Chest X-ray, AP view. Patient: 20 years old, sex F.
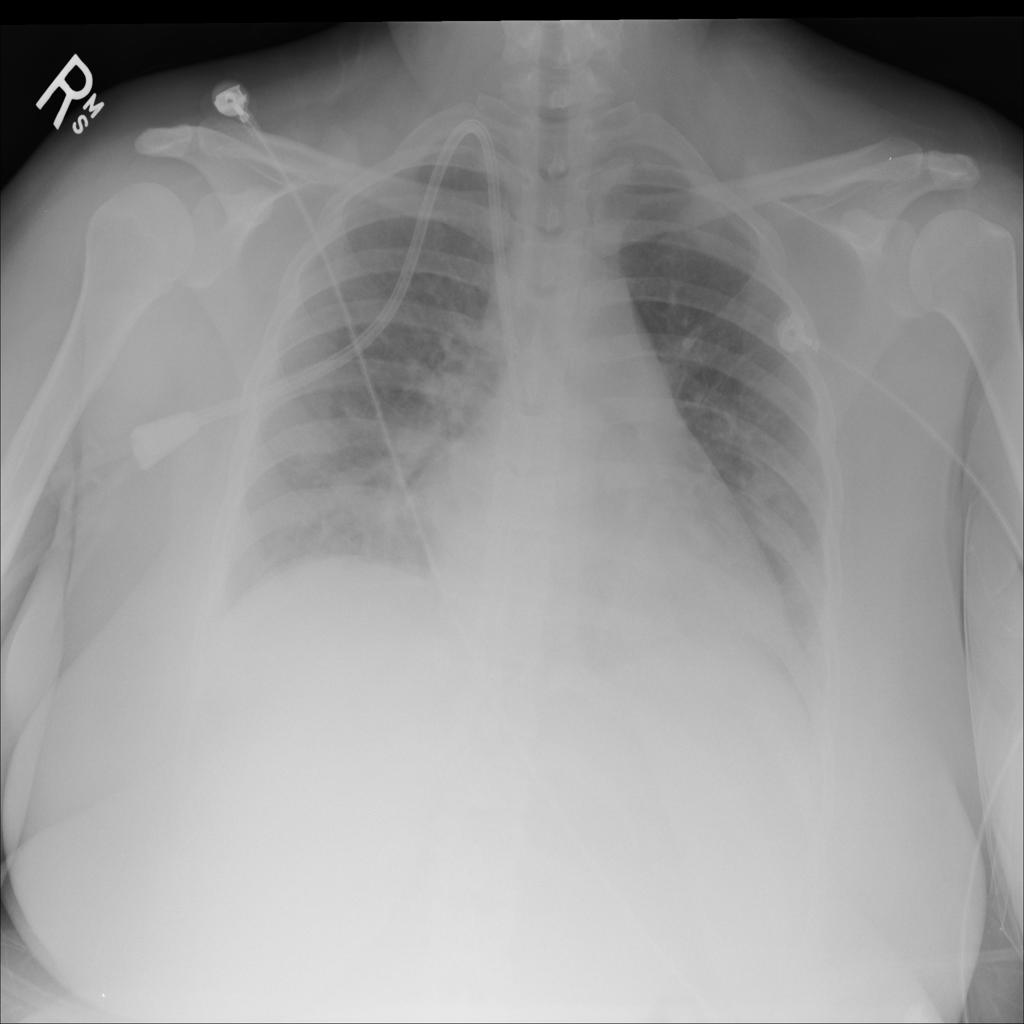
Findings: No Finding